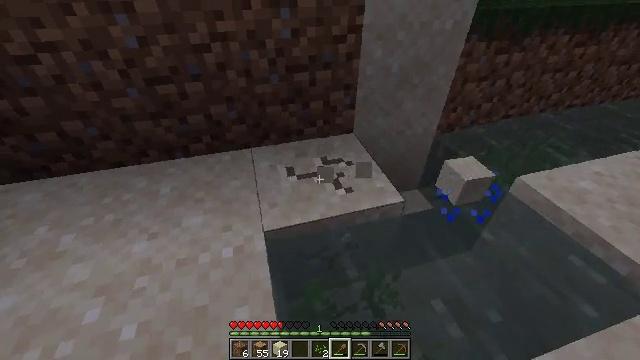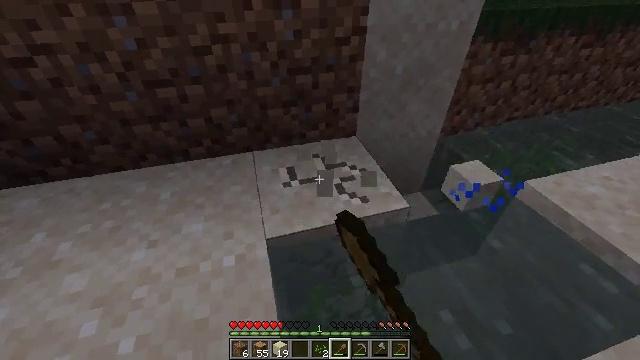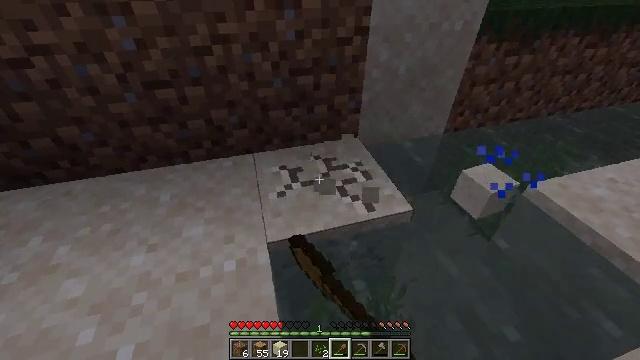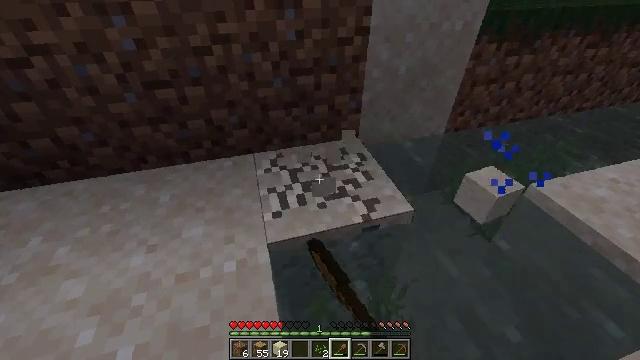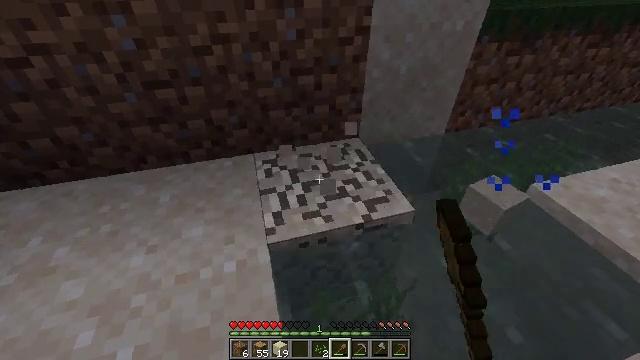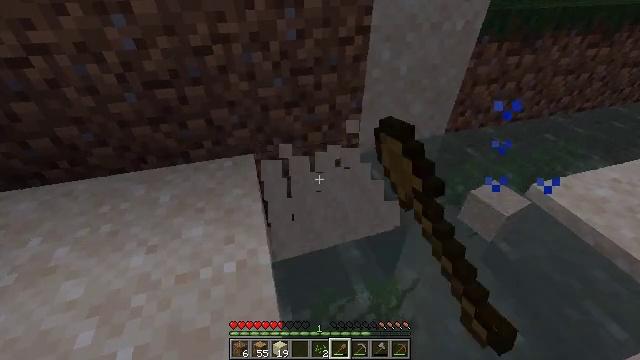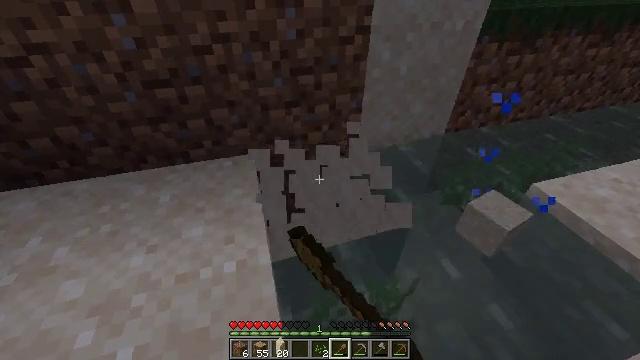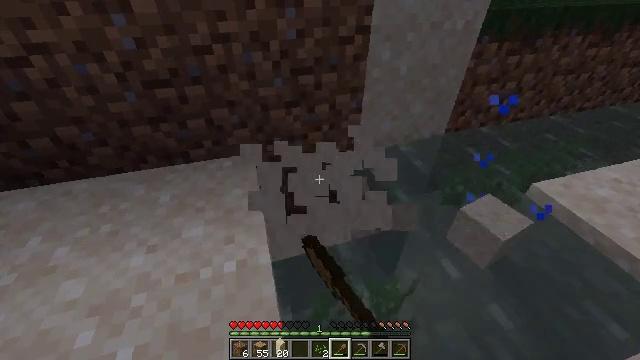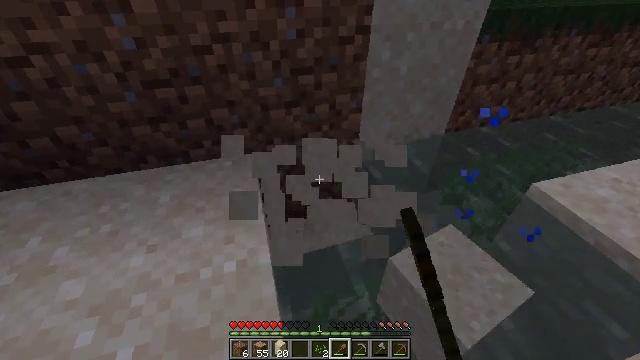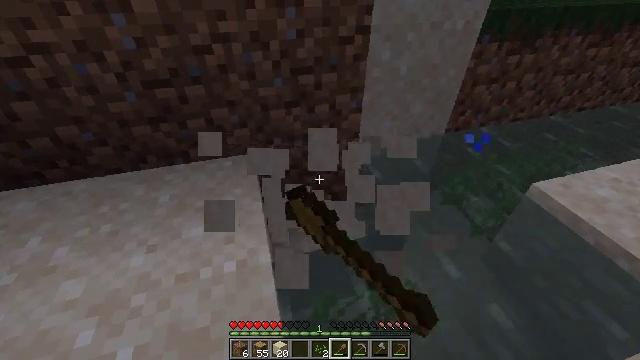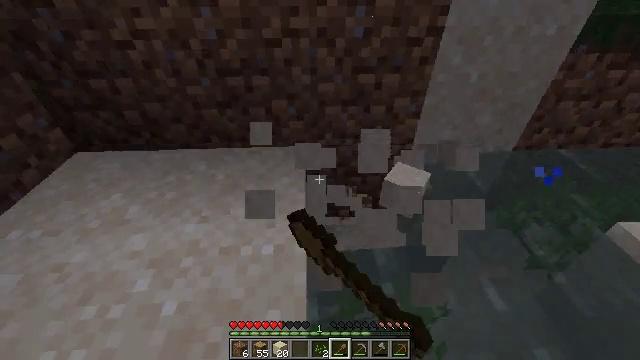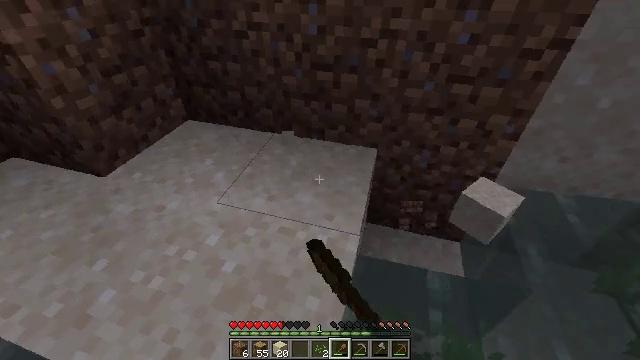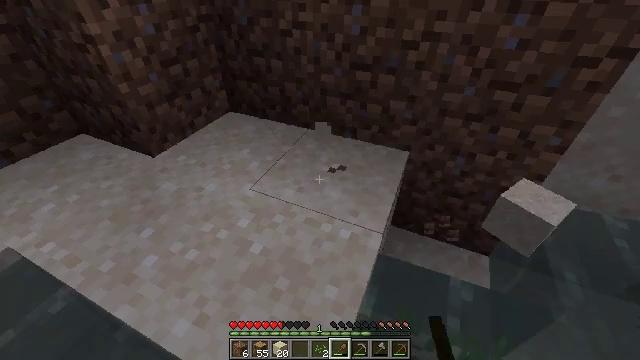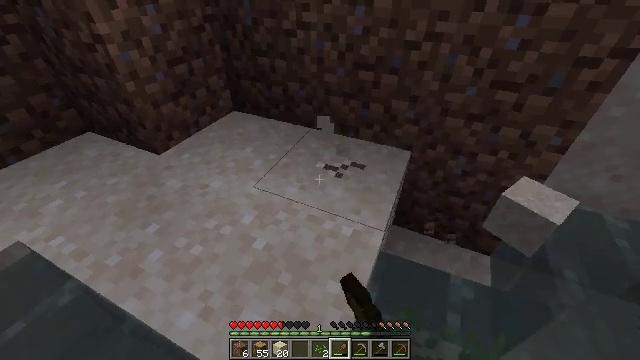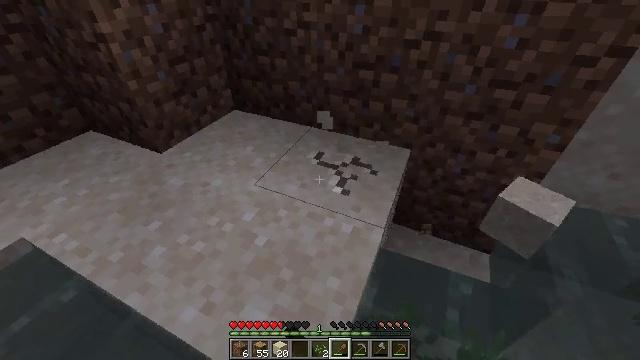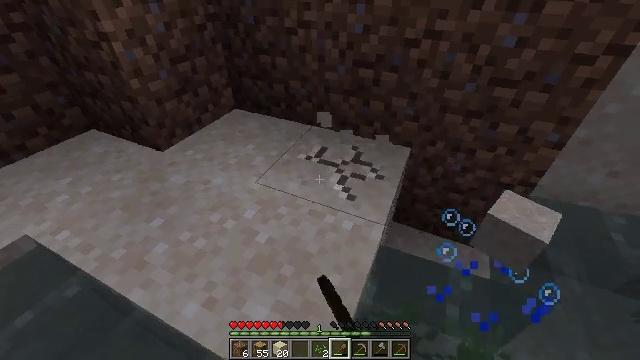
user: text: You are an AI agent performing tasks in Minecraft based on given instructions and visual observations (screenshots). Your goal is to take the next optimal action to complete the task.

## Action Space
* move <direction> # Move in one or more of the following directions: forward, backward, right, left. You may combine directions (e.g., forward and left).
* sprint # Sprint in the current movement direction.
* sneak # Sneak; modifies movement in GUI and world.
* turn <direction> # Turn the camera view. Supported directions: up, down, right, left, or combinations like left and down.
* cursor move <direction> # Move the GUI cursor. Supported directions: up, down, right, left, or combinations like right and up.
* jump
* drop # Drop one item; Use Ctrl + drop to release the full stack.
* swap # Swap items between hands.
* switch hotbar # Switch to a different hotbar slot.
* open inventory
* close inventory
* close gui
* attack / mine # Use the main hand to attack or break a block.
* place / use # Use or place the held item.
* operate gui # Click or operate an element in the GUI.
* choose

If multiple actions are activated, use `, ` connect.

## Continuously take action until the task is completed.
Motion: motion action
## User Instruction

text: Attack the ground to gather sand.
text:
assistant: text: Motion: sneak, attack / mine
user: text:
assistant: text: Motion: sneak, attack / mine
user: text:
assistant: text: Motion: sneak, attack / mine
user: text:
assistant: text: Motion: sneak, attack / mine
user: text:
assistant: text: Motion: sneak, attack / mine
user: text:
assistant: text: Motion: sneak, attack / mine
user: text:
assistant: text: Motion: sneak, attack / mine
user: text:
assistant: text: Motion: sneak, attack / mine
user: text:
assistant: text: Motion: sneak, attack / mine
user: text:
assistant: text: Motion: move back, sneak, turn left, attack / mine
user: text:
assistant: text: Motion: move back, sneak, turn left, attack / mine
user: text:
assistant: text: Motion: move back, sneak, turn left, attack / mine
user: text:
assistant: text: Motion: sneak, attack / mine
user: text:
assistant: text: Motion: sneak, attack / mine
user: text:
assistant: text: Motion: sneak, attack / mine
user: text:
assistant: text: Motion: sneak, attack / mine
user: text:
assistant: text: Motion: sneak, attack / mine
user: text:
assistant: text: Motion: sneak, attack / mine
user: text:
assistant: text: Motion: sneak, attack / mine
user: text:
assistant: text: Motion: sneak, attack / mine
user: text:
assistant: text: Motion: sneak, attack / mine
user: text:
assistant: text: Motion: move back, sneak, attack / mine
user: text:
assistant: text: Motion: move back, sneak, turn left and down, attack / mine
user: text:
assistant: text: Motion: move back, sneak, turn left and down, attack / mine
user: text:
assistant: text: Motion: move back, sneak, turn left and down, attack / mine
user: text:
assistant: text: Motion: move back, sneak, attack / mine
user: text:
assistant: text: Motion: sneak, attack / mine
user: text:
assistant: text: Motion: sneak, attack / mine
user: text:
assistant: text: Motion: sneak, attack / mine
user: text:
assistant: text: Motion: sneak, attack / mine